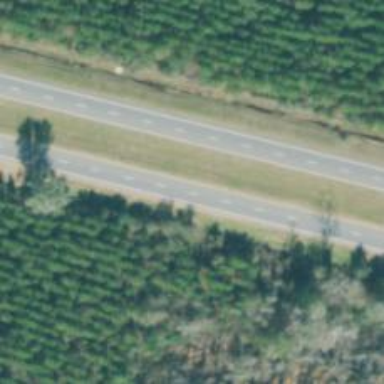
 designated as trunk highway. It is dual carriageway."